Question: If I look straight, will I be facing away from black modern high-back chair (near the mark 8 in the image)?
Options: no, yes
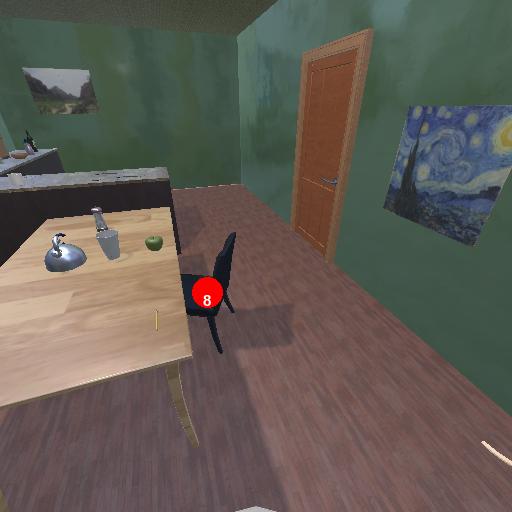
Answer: no